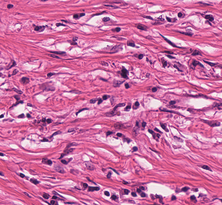
Tumor epithelial tissue: no
Tumor-associated stroma tissue: yes
Normal tissue: no